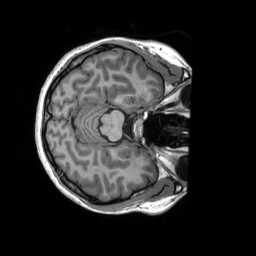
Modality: T1w
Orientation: axial
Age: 22
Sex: female
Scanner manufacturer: siemens
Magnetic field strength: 3 T
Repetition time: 2.53 s
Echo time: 0.00227 s